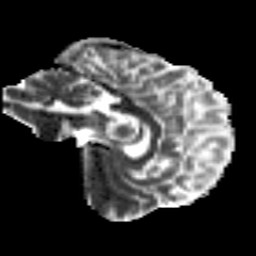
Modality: MD
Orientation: sagittal
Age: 25
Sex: male
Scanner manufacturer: siemens
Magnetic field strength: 3 T
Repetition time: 8.8 s
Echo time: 0.085 s